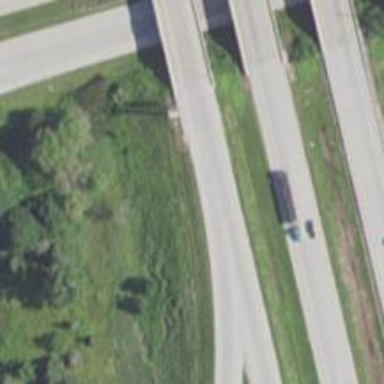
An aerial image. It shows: Asphalt motorway link.